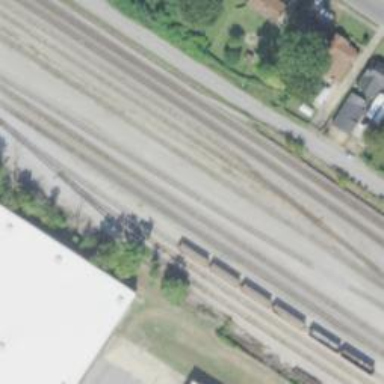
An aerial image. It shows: Railway siding with rails.